Question: This is what I am talking about:

Well IntelliJ is complaining that it can not resolve username or email. Is there anyway to tell IntelliJ not to make this inspection for variables that will be in request attributes?
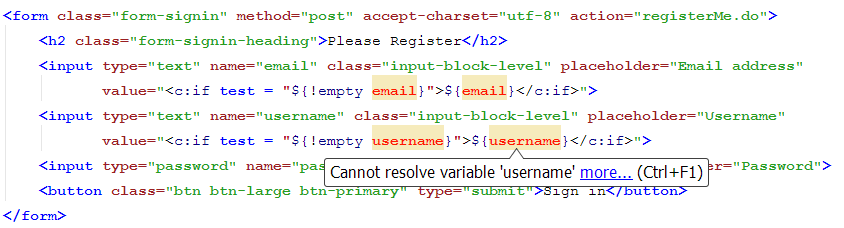
Answer: I will answer my own question:
Forcing
'''
requestScope.username
'''
avoids this warning..